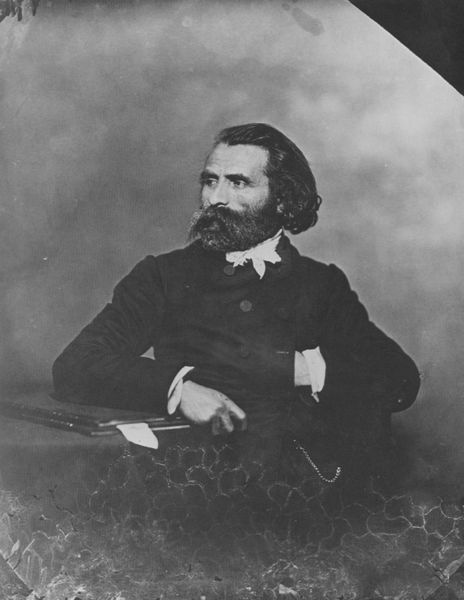
Titel: Antoine Samuel Adam-Salomon (1818-1881)
Künstler: Gaspard-Félix Tournachon
Schlagwörter: hand, mann, weiß, sitzen, frisur, grau, schwarz, anzug, bart, jacke, arm, vollbart, herr, portrait, haare, mantel, reich, bücher, lehne, kette, risse, halstuch, warten, knöpfe, foto, fotografie, versteckt, suchen, buch, denken, zettel, geld, schwarzweiss, nietzsche, kaputt, halbprofil, rissig, nehmen, stehlen, beschädigt, rise, suchend, brusttasche, zweireiher, jackenaufschlag, stützt, taschenugr, eingeschoben